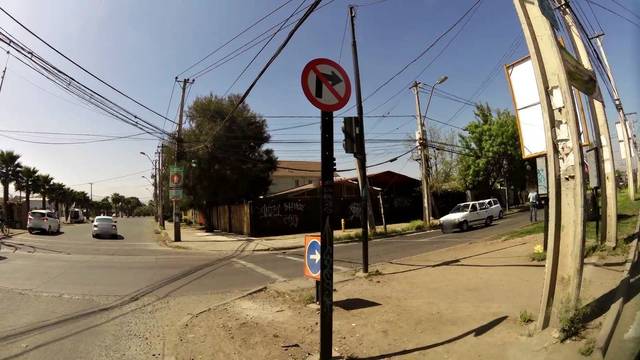
Region: Chile
Coordinates: -33.358, -70.737